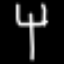
Label: fork